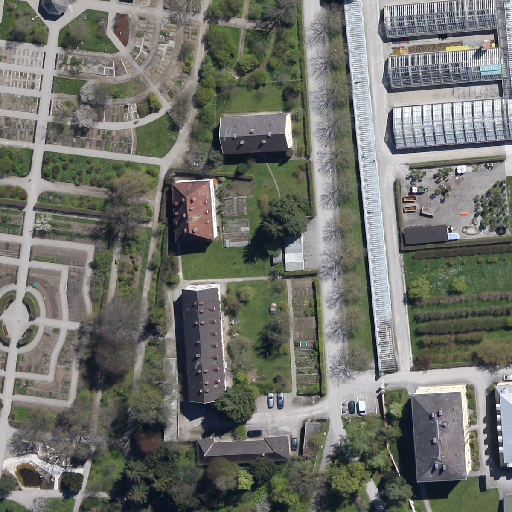
Referring expression: road